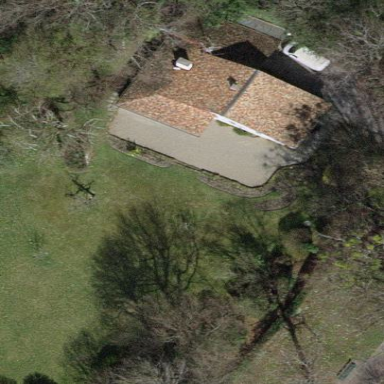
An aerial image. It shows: Garden enclosed by fence.